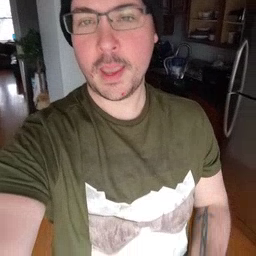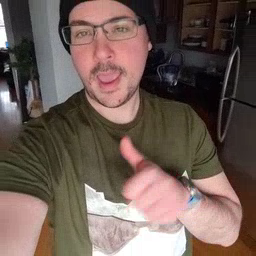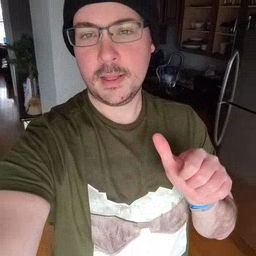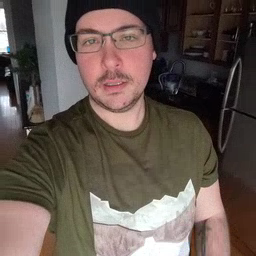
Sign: any